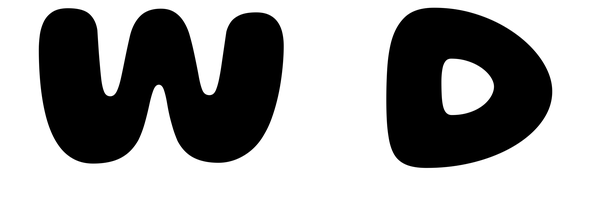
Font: Gluten_Bold